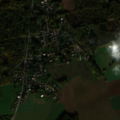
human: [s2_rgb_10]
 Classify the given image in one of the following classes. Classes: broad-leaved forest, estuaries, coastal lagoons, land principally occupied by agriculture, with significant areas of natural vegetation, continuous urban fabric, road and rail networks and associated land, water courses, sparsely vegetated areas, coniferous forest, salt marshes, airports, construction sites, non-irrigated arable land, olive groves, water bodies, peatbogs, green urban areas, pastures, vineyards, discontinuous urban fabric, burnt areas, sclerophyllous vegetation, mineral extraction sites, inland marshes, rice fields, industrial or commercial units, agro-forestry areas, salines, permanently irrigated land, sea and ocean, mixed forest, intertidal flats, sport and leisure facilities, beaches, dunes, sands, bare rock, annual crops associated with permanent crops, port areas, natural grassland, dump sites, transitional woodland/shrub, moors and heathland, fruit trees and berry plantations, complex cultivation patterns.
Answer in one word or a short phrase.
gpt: discontinuous urban fabric, non-irrigated arable land, complex cultivation patterns, broad-leaved forest